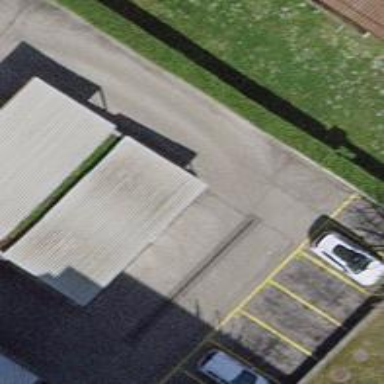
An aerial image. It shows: Parking aisle designated as service road.